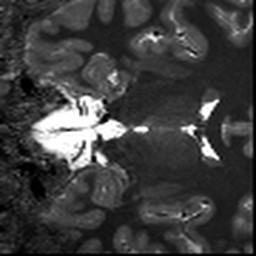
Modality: T1map
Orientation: coronal
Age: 20
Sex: male